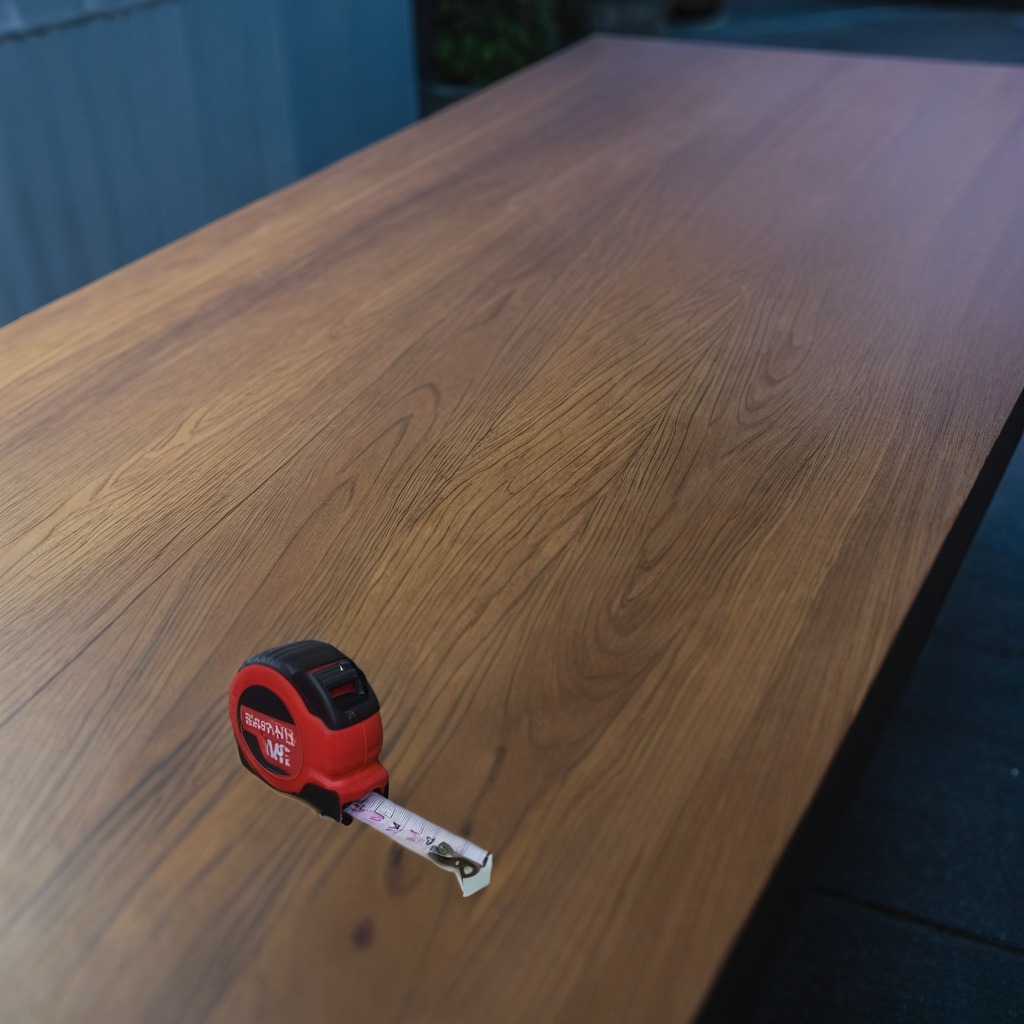
A measuring tape lies on a table with burn marks in a small garage at twilight.